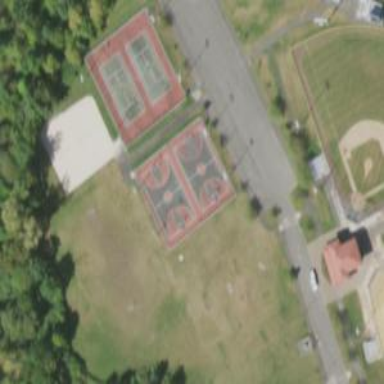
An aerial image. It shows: Basketball court in the leisure land pitch.